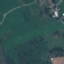
Land use / land cover class: Pasture